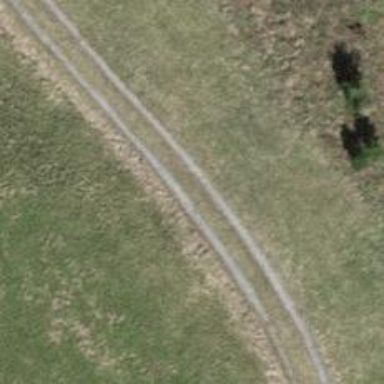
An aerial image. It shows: Track with very rough surface.